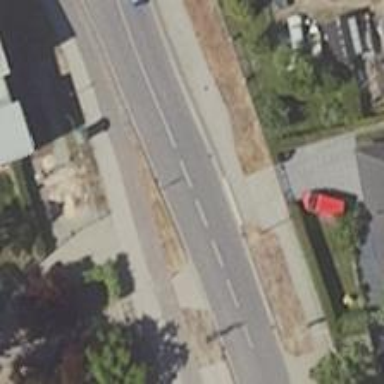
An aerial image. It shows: Driveway leading to service road.